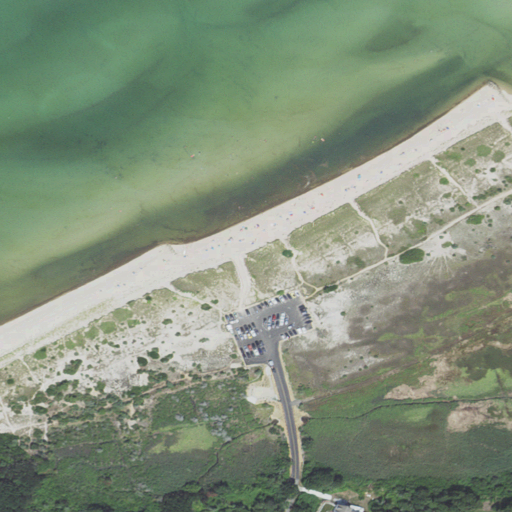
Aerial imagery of beach in Massachusetts named Linnell Landing Beach containing barren land, open water, herbaceous wetlands, woody wetlands, grassland, open development, medium intensity development, low intensity development, and evergreen forest